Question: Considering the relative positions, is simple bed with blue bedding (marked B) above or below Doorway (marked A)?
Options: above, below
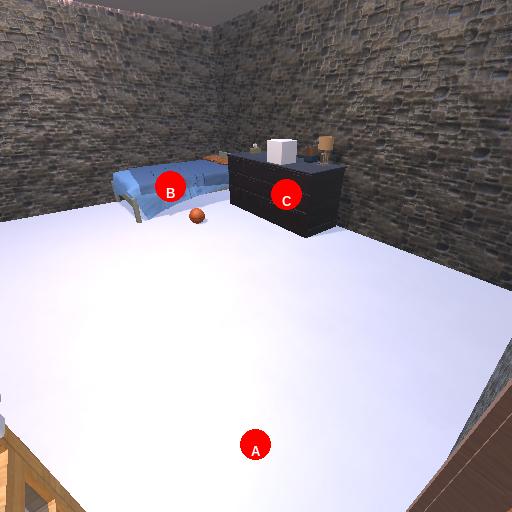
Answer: above